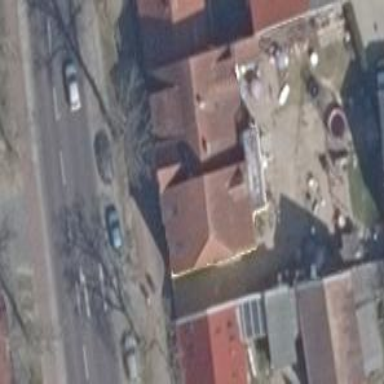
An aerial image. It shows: Building with hipped red roof and yellow walls.